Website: crate-barrel
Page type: cross-sells
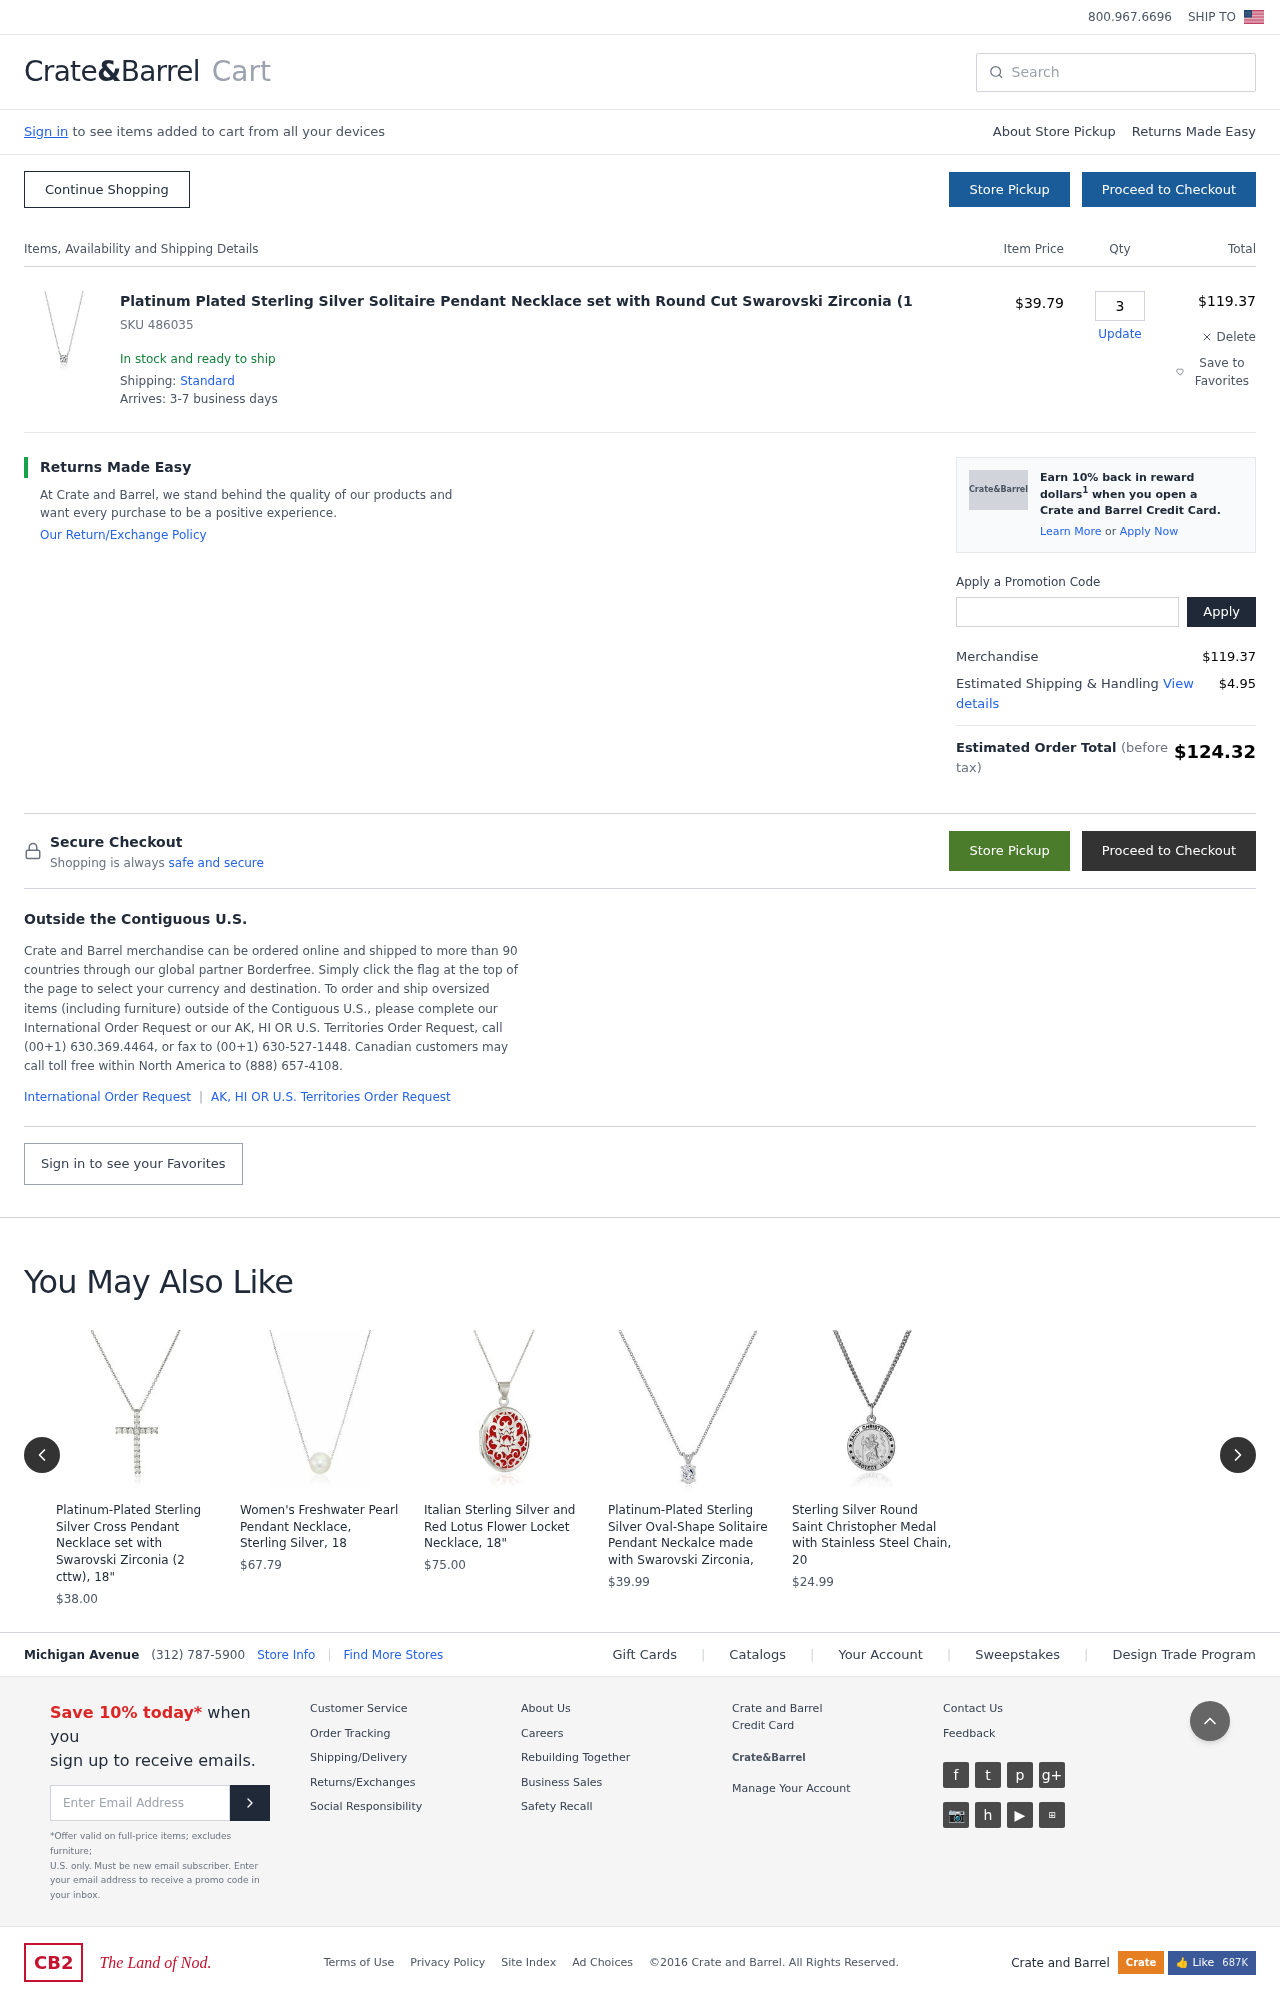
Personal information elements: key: PII_PROMO_CODE
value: FIRST32
Product elements: key: PRODUCT1_NAME
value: Platinum Plated Sterling Silver Solitaire Pendant Necklace set with Round Cut Swarovski Zirconia (1
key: PRODUCT1_PRICE
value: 39.79
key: PRODUCT1_QUANTITY
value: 3
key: PRODUCT2_NAME
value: Platinum-Plated Sterling Silver Cross Pendant Necklace set with Swarovski Zirconia (2 cttw), 18"
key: PRODUCT2_PRICE
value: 38
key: PRODUCT3_NAME
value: Women's Freshwater Pearl Pendant Necklace, Sterling Silver, 18
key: PRODUCT3_PRICE
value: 67.79
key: PRODUCT4_NAME
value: Italian Sterling Silver and Red Lotus Flower Locket Necklace, 18"
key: PRODUCT4_PRICE
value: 75
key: PRODUCT5_NAME
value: Platinum-Plated Sterling Silver Oval-Shape Solitaire Pendant Neckalce made with Swarovski Zirconia,
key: PRODUCT5_PRICE
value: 39.99
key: PRODUCT6_NAME
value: Sterling Silver Round Saint Christopher Medal with Stainless Steel Chain, 20
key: PRODUCT6_PRICE
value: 24.99
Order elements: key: ORDER_SKU
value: SKU 486035
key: ORDER_ITEM_TOTAL
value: $119.37
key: ORDER_SUBTOTAL
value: $119.37
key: ORDER_SHIPPING_COST
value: $4.95
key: ORDER_TOTAL
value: $124.32
Search elements: key: HEADER_SEARCH
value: Search